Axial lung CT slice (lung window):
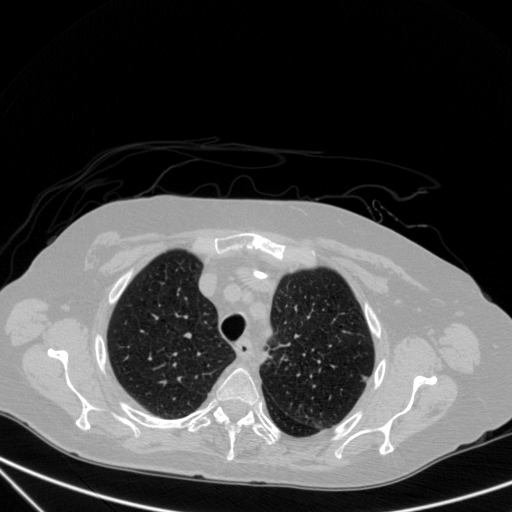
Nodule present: no